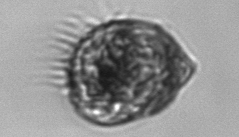
Label: Strombidium_morphotype1